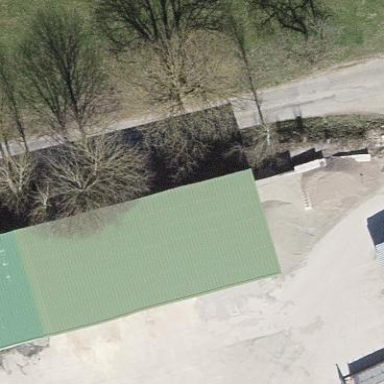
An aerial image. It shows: Industrial building.